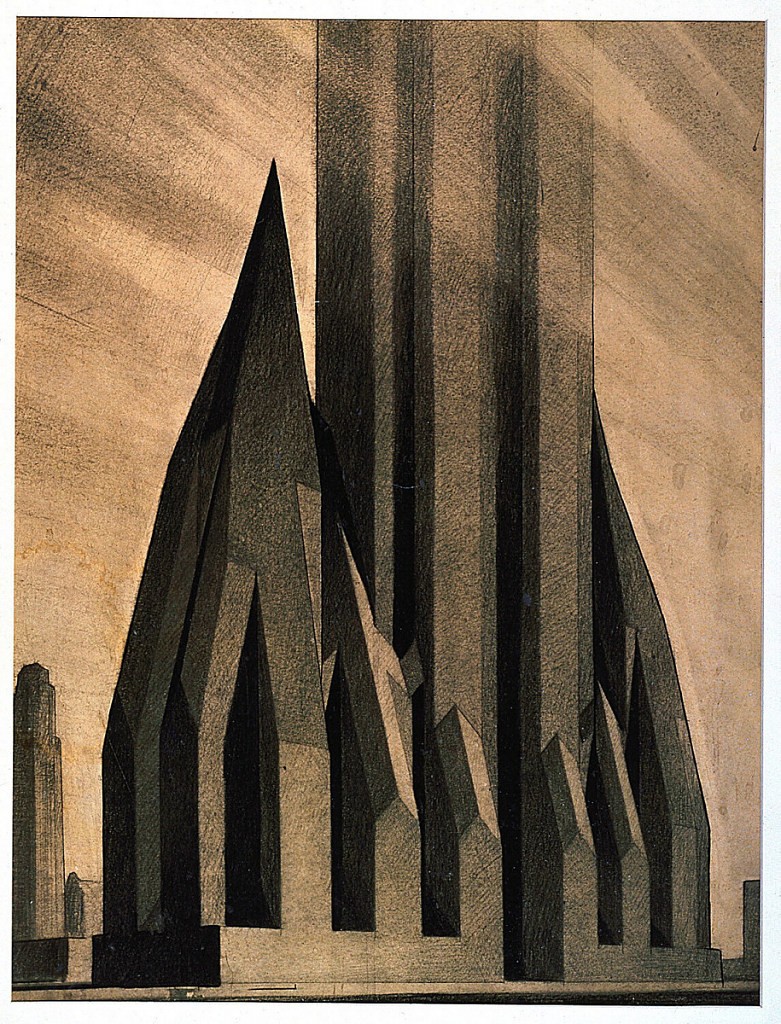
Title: Study for Maximum Mass Permitted by the 1916 New York Zoning Law, Stage 2
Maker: Hugh Ferriss, American, 1889–1962
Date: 1922
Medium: Black crayon, stumped; brush and black ink over photostat, varnish on illustration board
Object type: Drawing
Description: Futuristic rendering of dark, monumental complex of high-rise structures on a plinth-like base.  The central building extends vertically and is cut off by edge of sheet.  Flanking the central structure, two symmetrical towers whose sloping sides end in steep and sharp points.  Tall and narrow vertical buttresses along the facades repeat the upward thrust of the structures.  Another skyscraper building is seen in the left distance.  Rays of light emanating from the right distance and backlighting left side of the building complex emphasize the visual drama.